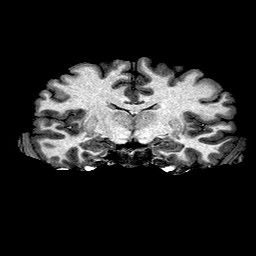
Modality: T1w
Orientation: sagittal
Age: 23
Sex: female
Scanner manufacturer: ge
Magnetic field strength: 3 T
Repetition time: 7.66 s
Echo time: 0.003476 s